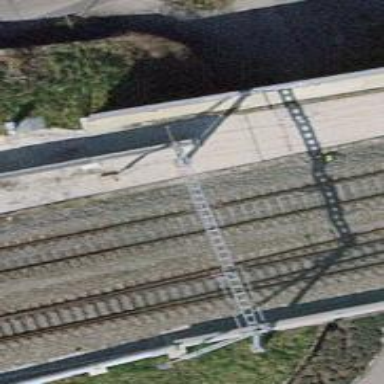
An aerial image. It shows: Bridge with single railway track electrified by contact line.